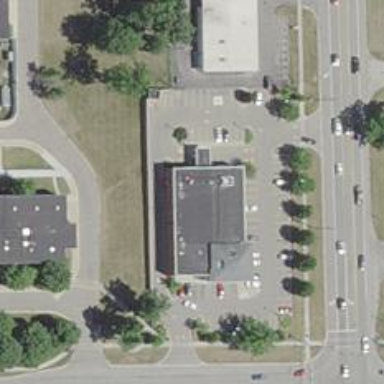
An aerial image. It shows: Pharmacy providing healthcare services.